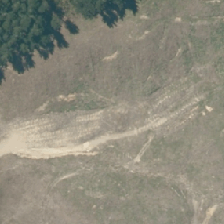
Land cover: harvested_forest